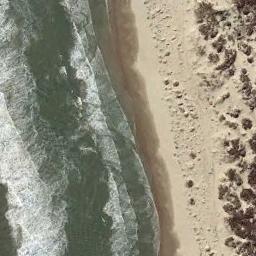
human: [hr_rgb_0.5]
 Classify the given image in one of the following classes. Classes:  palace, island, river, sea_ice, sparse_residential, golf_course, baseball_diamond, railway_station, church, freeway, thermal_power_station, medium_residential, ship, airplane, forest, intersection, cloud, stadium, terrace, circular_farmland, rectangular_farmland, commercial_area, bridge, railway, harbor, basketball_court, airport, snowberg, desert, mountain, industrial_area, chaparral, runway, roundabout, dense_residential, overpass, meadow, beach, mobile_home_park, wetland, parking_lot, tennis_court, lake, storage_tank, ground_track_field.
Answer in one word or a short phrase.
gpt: beach